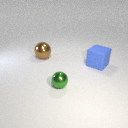
large brown metal sphere to the left of small green metal sphere